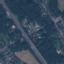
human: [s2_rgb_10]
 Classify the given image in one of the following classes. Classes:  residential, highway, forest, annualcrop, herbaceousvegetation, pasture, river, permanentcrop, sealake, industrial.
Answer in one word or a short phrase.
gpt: Highway